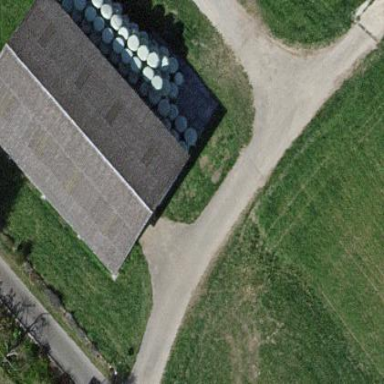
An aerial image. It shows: Barn.